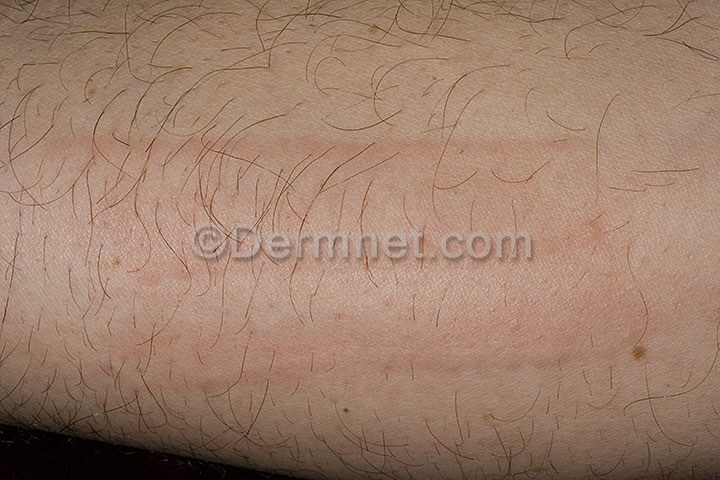
Disease: Urticaria Hives